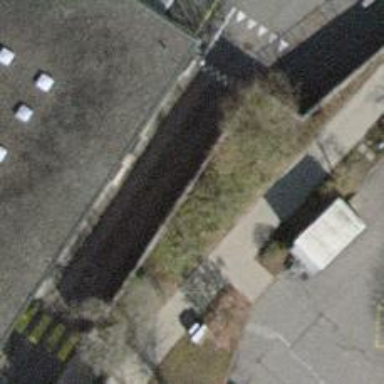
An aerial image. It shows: Bicycle parking facility.